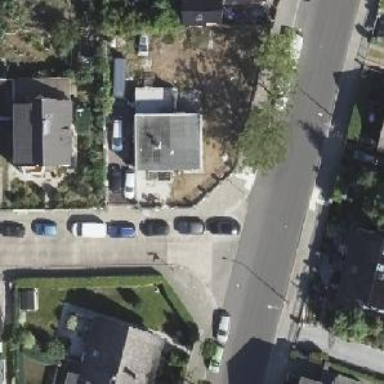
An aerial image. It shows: Residential road with concrete surface. Sidewalks are present on both sides.